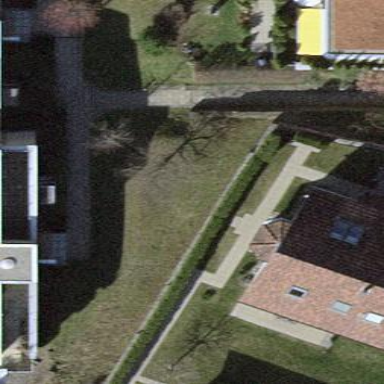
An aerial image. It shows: Terrace building.